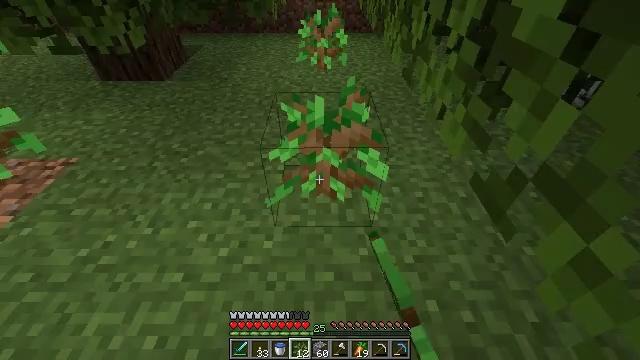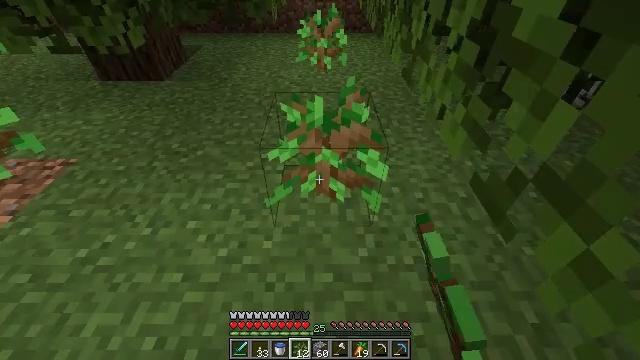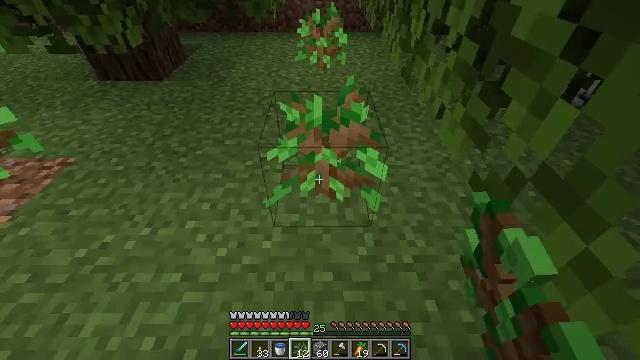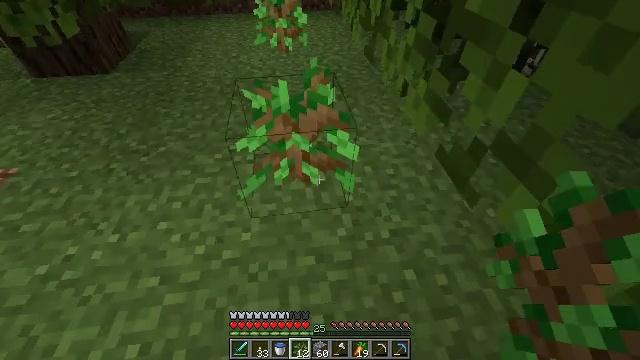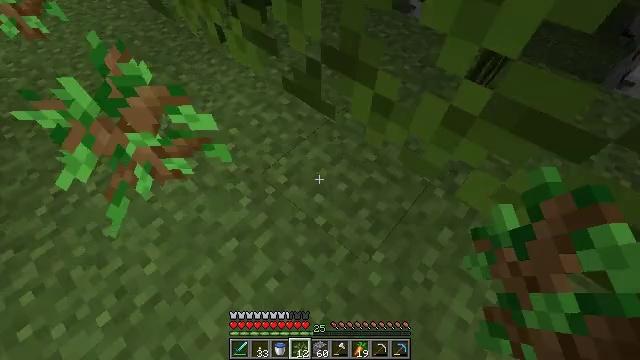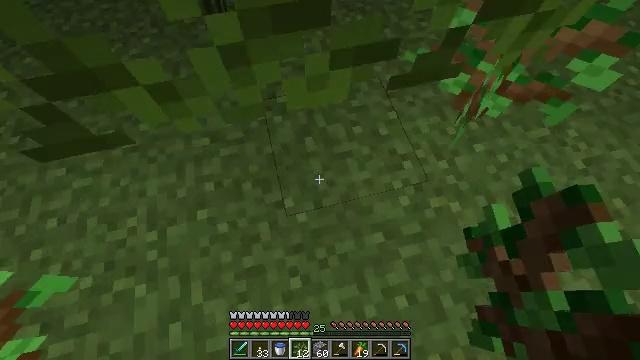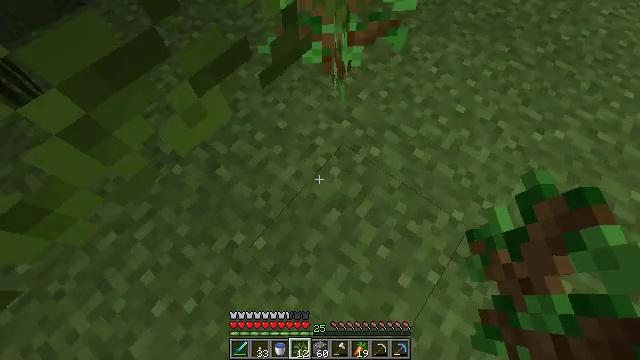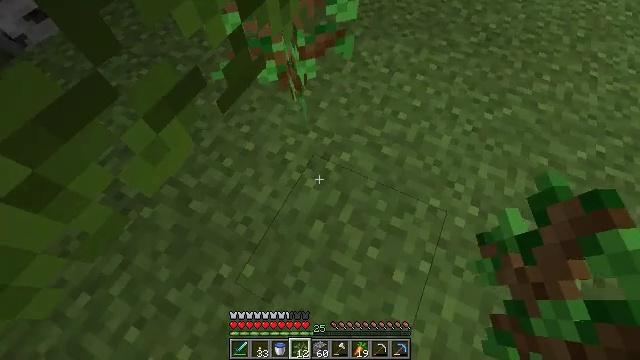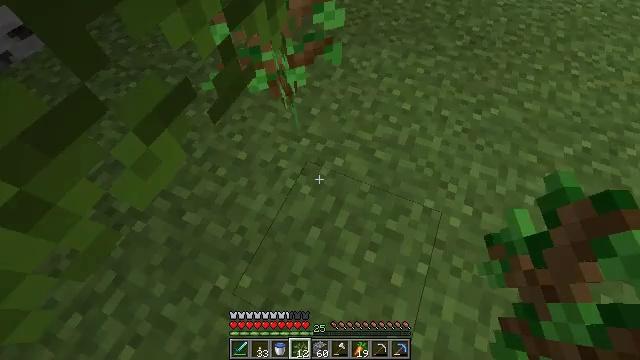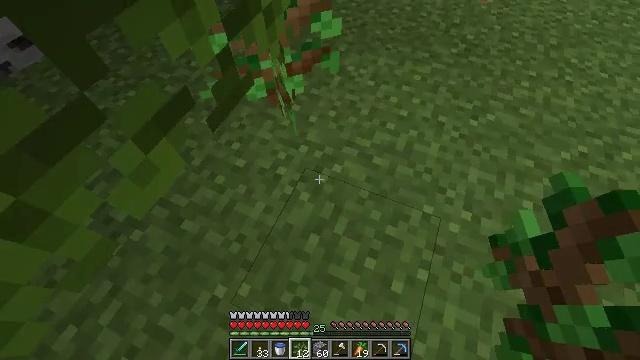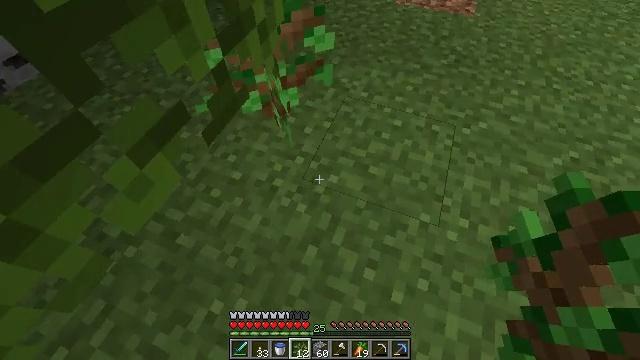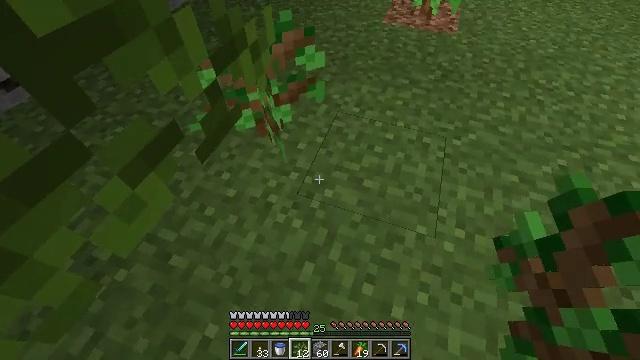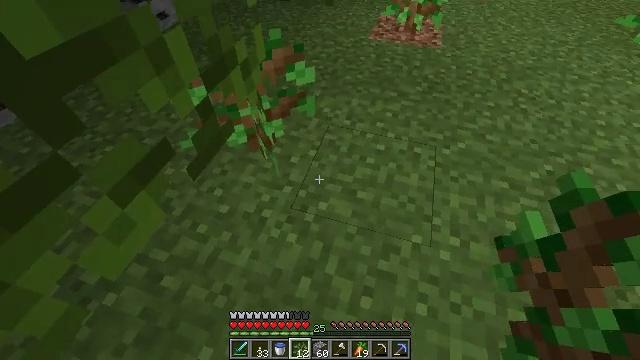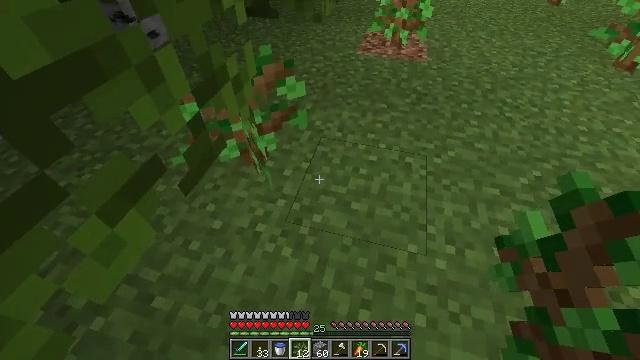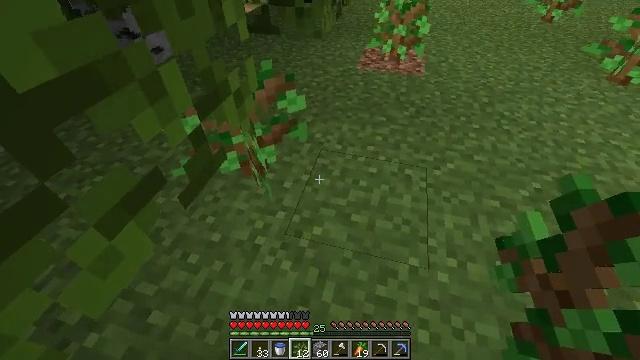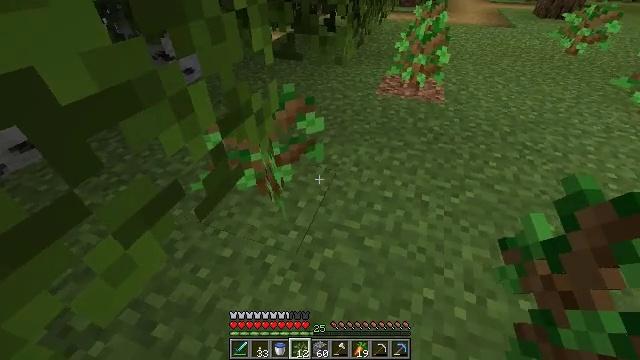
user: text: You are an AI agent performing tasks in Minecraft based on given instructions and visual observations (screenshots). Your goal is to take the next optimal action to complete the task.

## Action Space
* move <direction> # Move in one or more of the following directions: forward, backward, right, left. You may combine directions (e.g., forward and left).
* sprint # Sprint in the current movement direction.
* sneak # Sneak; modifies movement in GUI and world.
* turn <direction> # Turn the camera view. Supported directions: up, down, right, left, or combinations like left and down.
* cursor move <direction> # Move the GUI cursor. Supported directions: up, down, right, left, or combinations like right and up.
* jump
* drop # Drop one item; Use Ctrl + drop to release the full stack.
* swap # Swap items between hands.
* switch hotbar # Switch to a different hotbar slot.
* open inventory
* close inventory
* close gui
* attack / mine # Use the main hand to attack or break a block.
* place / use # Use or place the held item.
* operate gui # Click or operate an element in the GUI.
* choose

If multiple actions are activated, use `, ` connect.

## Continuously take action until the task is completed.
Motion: motion action
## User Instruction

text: Break the oak sapling to collect it.
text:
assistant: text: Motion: no_op
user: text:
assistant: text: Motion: no_op
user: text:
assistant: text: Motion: turn right and down
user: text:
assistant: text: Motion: turn right and down
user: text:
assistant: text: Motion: turn right and down
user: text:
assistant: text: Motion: turn right
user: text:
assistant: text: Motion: turn right and up
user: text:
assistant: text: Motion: turn right and up
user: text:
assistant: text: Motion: turn up
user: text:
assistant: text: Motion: turn right and up
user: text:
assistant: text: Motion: turn right and up
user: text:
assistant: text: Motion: turn right and up
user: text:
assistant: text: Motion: turn right and up
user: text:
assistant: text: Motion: turn up
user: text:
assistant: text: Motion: turn left and up
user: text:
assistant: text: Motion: turn left and up
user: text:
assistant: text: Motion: attack / mine
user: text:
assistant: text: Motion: attack / mine
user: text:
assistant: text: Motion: turn right and down
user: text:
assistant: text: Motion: turn right and down
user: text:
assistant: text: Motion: turn right, use / place
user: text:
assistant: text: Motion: use / place